Field crop: maize
Growth stage: 2
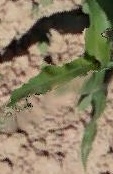
Species: maize